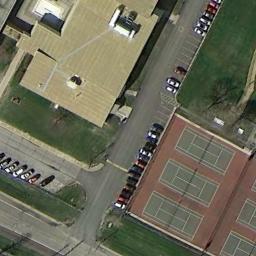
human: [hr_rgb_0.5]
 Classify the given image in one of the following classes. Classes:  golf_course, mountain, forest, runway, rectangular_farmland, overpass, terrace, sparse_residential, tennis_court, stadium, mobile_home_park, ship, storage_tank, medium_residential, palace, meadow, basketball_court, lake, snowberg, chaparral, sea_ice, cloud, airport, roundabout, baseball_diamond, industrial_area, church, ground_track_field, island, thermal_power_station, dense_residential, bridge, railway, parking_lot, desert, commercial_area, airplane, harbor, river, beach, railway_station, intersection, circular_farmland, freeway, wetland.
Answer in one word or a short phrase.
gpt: tennis_court